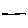
Label: line